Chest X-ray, AP view. Patient: 55 years old, sex F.
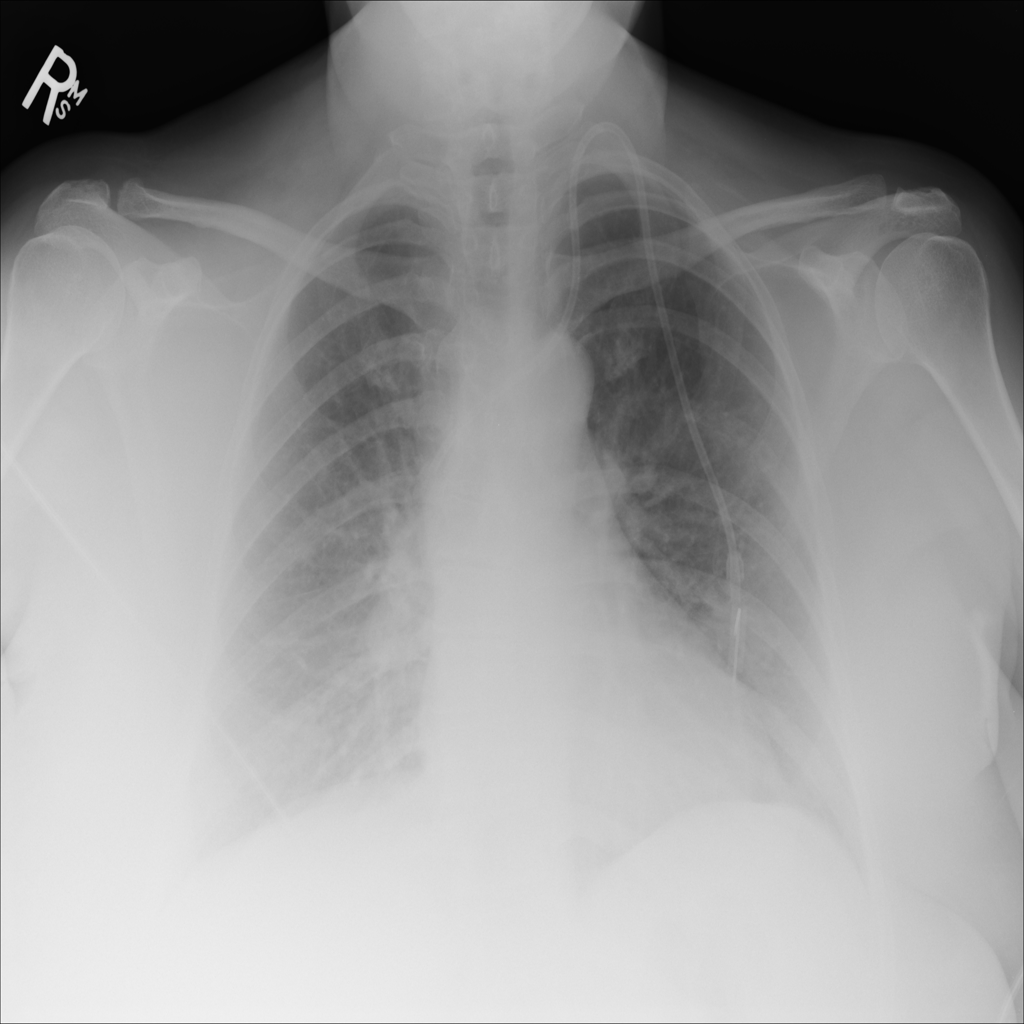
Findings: Infiltration